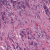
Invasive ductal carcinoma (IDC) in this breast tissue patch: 1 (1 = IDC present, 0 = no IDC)